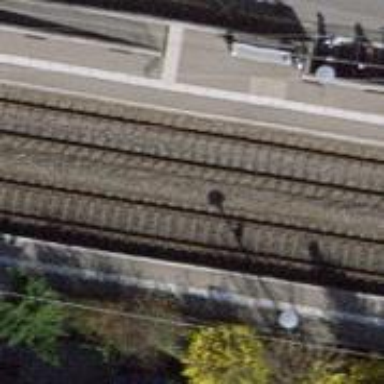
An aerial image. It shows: Public transport stop position along the railway.